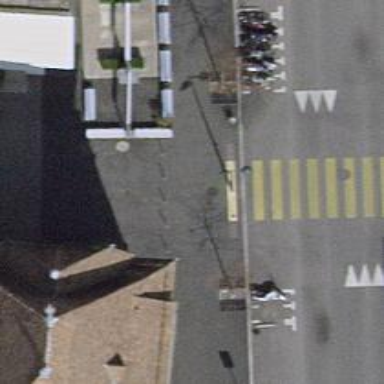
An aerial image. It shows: Bollard barrier.